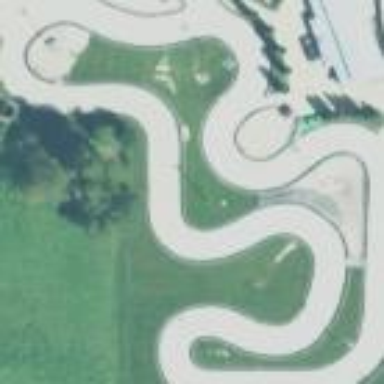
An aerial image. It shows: Karting raceway with concrete surface.